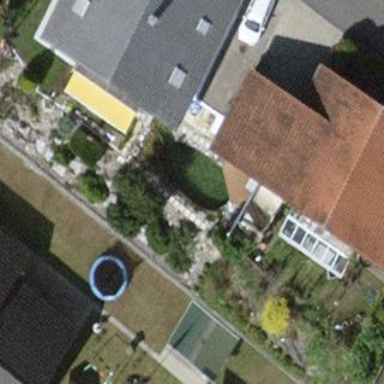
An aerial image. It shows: Swimming pool located in leisure land.